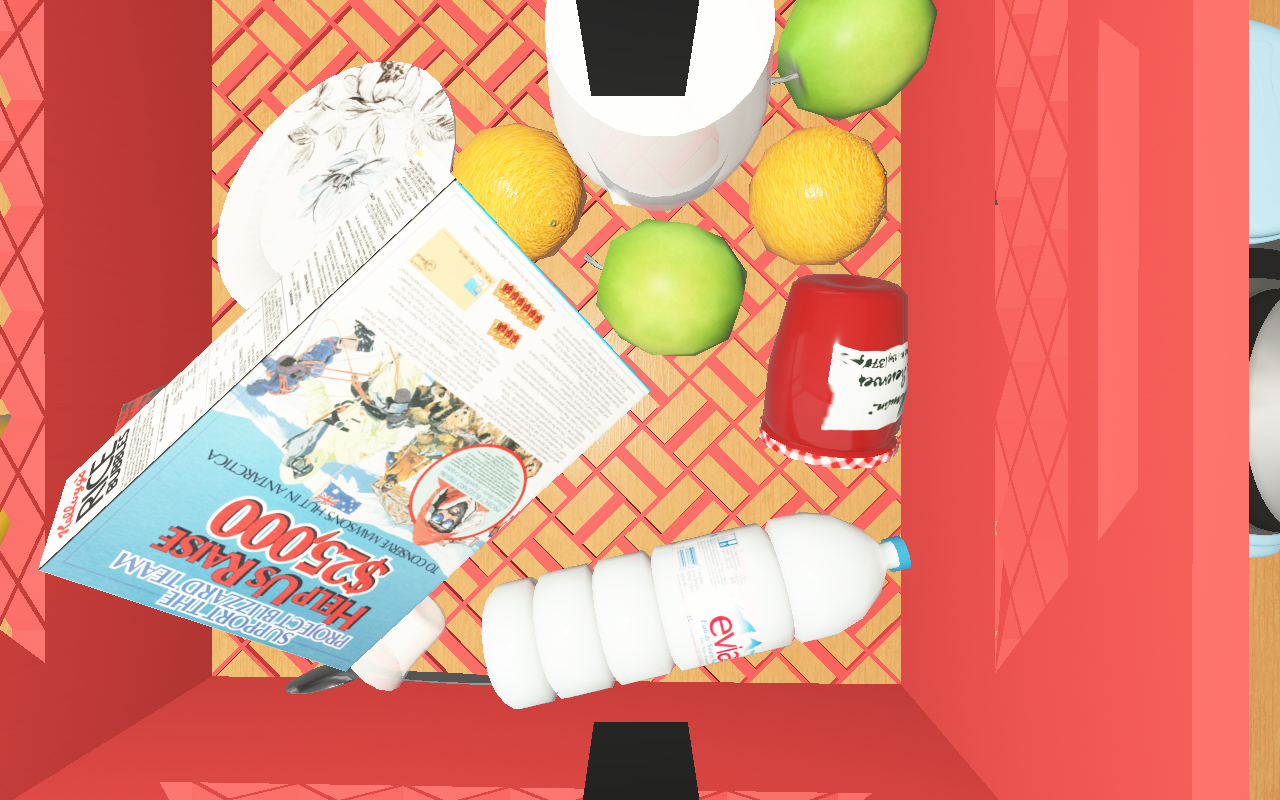
Objects in the scene:
carafe
apple
apple
orange
orange
glass
jam jar
cereal box
cereal box